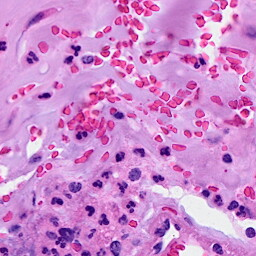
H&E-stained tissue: Breast